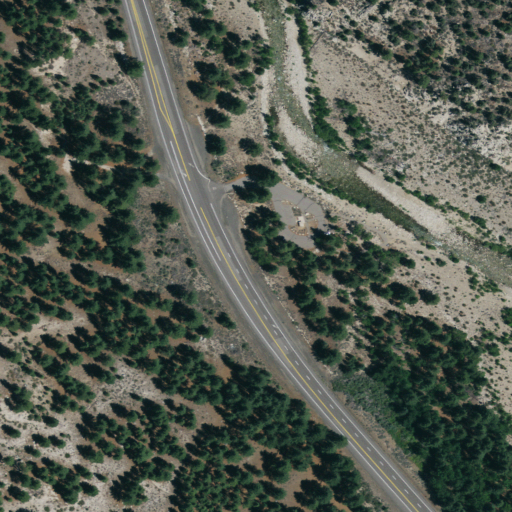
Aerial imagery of plain(s) in California named Shingle Mill FLat containing shrub, evergreen forest, medium intensity development, low intensity development, and grassland